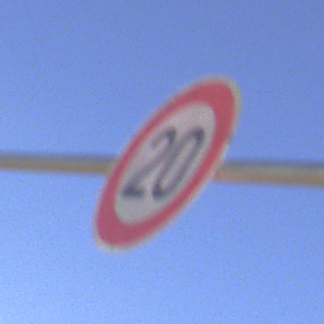
Verkehrszeichen: Geschwindigkeit20
Umgebung: Outdoor, Nature
Tageszeit: Midday
Wetter: Clear
Licht: Natural
Jahreszeit: NotSpecified
Kontrast: HighContrast